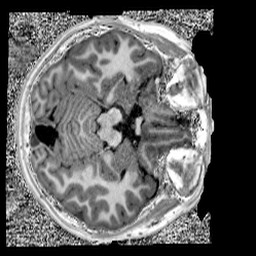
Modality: UNIT1
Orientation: axial
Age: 10
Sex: male
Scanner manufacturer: siemens
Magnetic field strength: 3 T
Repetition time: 4 s
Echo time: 0.00303 s